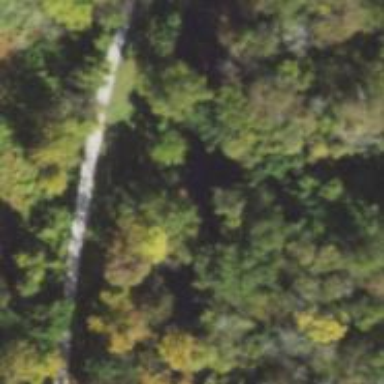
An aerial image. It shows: Culvert tunnel.